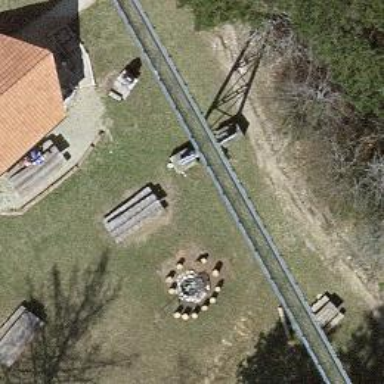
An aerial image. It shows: Picnic table located in leisure land area.